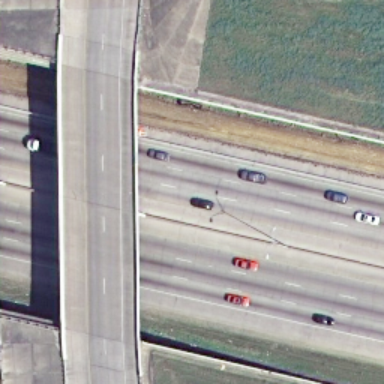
An overpass with a road go across another roads diagonally .